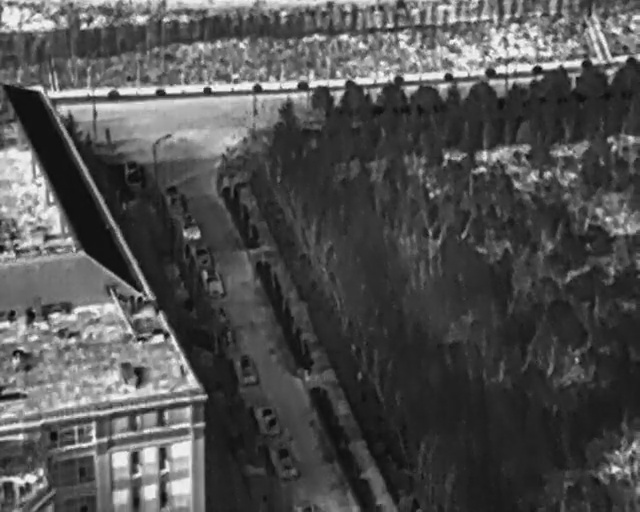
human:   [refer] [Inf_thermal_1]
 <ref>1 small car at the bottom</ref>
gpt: <box>[[36, 70, 41, 73, 172]]</box>

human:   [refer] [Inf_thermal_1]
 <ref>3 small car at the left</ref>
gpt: <box>[[18, 32, 23, 35, 170], [25, 36, 29, 40, 163], [27, 42, 31, 46, 162]]</box>

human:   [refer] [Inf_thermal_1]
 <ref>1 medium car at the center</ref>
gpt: <box>[[30, 52, 35, 57, 163]]</box>

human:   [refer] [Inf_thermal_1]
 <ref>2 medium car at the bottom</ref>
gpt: <box>[[38, 80, 44, 84, 160], [40, 87, 47, 92, 159]]</box>